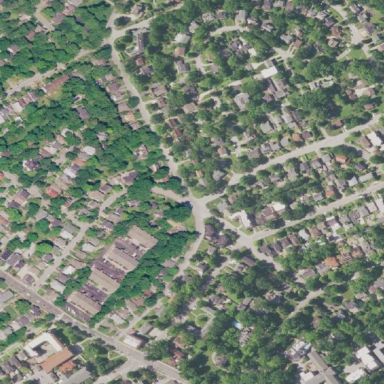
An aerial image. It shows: Neighborhood.